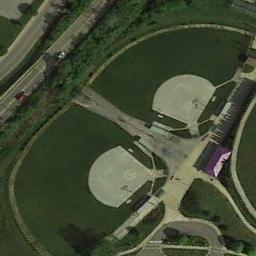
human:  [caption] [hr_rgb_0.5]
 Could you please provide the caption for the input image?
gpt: This baseball field looks like a semicircle with two white houses beside it .

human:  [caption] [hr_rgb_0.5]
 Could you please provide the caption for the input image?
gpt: Two adjacent baseball diamonds make up a semicircle and a road beside .

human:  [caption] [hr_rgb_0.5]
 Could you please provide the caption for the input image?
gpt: There are two baseball diamonds next to many trees by the road .

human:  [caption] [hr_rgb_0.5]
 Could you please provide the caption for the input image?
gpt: Two baseball diamonds are surrounded by roads .

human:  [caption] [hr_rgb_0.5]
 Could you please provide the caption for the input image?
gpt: There are two baseball diamond in the grass next to the roads .